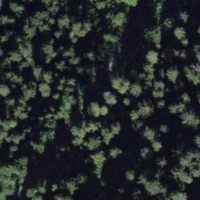
EUNIS habitat code: 43
Species observed at this site:
Petasites albus